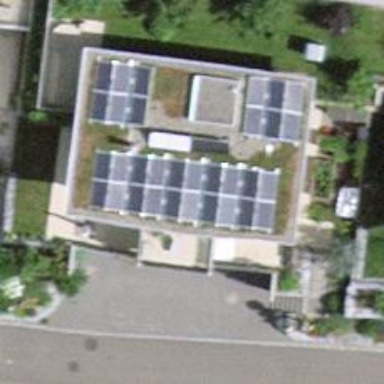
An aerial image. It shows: Solar photovoltaic panel generator on roof.